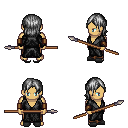
a pixel art fantasy rpg character, male body template, human, tanned skin, gray robe, robe skirt, gray long bangs hairstyle, leather bracers, gray slippers, spear, four views (front, back, left, right), 2x2 character sprite sheet, small pixel art, hard edges, no anti-aliasing